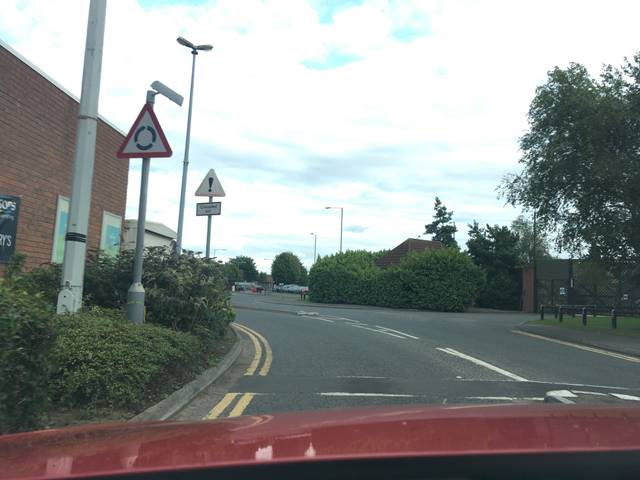
Region: United Kingdom
Coordinates: 51.917, -2.104